Question: I'm trying to do a User Form that allows to insert a number in a ListBox, in case this number matches with one of sheet names, to select this work sheet. In case there is not a match, to give a message box, that the number was not found.
But i have a problem with defining that the ListBox text must be compared with Sheet names.
It looks in a following way:

The code is following:
'''
Private Sub CommandButton1_Click()
Option Explicit
Dim ws As Worksheet
For Each ws In ThisWorkbook.Sheets
'this line i could not manage
If ws.Name Like "Tel*" Then
Sheets("Tabella Riepilogativa").Select
End If
Else: MsgBox "Phone number was not found"
Next
End Sub
Private Sub Label1_Click()
End Sub
Private Sub ListBox1_Click()
End Sub
'''
Can someone help with it, please?
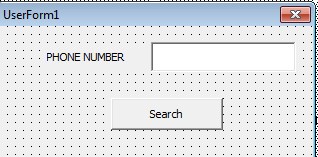
Answer: The 'Option Explicit' belongs at the top of the file.
To find a sheet named '"Tel{whatever the user entered in a TextBox}"':
'''
Private Sub CommandButton1_Click()
Dim ws As Worksheet, wsFound As Worksheet, searchFor As String
searchFor = "TEL" & UCase$(Trim$(TextBox1.Text))
For Each ws In ThisWorkbook.Sheets
If UCase$(ws.Name) = searchFor Then
Set wsFound = ws
Exit For
End If
Next
If wsFound Is Nothing Then
MsgBox "Not Found (I should probably be a label to save the user an unnecessary click)"
Else
wsFound.Select
End If
End Sub
'''